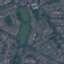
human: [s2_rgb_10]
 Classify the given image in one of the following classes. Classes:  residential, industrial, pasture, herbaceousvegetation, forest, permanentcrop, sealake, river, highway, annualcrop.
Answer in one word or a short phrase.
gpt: Residential